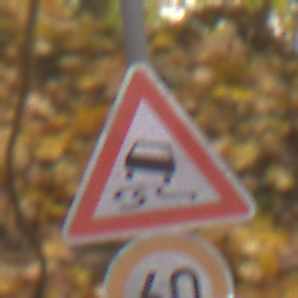
Verkehrszeichen: SchleuderOderRutschgefahr
Zusatzzeichen unten: Geschwindigkeit60
Umgebung: Outdoor, Nature
Tageszeit: MorningAfternoon
Wetter: Overcast
Licht: Natural
Jahreszeit: Autumn
Kontrast: LowContrast